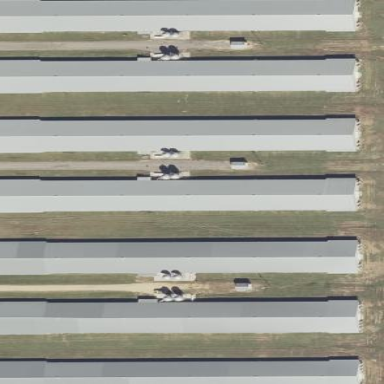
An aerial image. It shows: Poultry farmyard is depicted in the image.